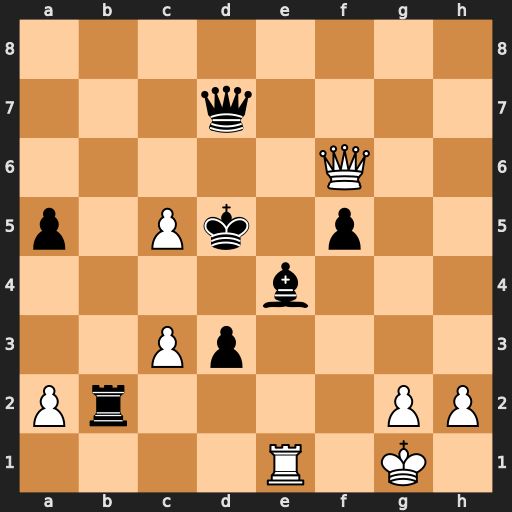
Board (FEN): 8/3q4/5Q2/p1Pk1p2/4b3/2Pp4/Pr4PP/4R1K1
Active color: w
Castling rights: -
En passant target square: -
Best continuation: c4+ Kxc5 Qxb2